Question: I have these files in my project :

I run the test in my Main class with :
'''
JUnitCore runner = new JUnitCore();
runner.addListener(new TextListener(System.out));
runner.run(AdditionTest.class);
'''
I would like to show this report in a frame, how can I do ?
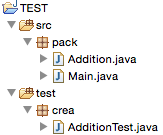
Answer: There are several ways that you could do it. One way is to override 'RunListener'. Obviously you will also have to create a JFrame, and I am assuming you just want to display the text, so you need a JTextArea. After that, you just have the tedious task of implementing all of 'RunListener's' methods.
Lucky for you:
Main.java:
'''
package pack;
import java.awt.Dimension;
import java.text.NumberFormat;
import java.util.List;
import javax.swing.JFrame;
import javax.swing.JScrollPane;
import javax.swing.JTextArea;
import javax.swing.SwingUtilities;
import org.junit.runner.Description;
import org.junit.runner.JUnitCore;
import org.junit.runner.Result;
import org.junit.runner.notification.Failure;
import org.junit.runner.notification.RunListener;
import crea.AdditionTest;
public class Main extends RunListener
{
private final JTextArea textArea = new JTextArea();
private final String results = new String();
public static void main(String[] args)
{
new Main();
}
public Main()
{
SwingUtilities.invokeLater(new Runnable()
{
@Override
public void run()
{
JScrollPane jScrollPane = new JScrollPane(textArea);
jScrollPane.setPreferredSize(new Dimension(500, 500));
JFrame frame = new JFrame("Addition Test");
frame.setDefaultCloseOperation(JFrame.EXIT_ON_CLOSE);
frame.add(jScrollPane);
frame.pack();
frame.setLocationRelativeTo(null);
frame.setVisible(true);
}
});
JUnitCore runner = new JUnitCore();
runner.addListener(this);
runner.run(AdditionTest.class);
}
@Override
public void testFinished(Description description) throws Exception
{
super.testFinished(description);
textArea.setText(results);
}
@Override
public void testRunFinished(Result result)
{
printHeader(result.getRunTime());
printFailures(result);
printFooter(result);
}
@Override
public void testStarted(Description description)
{
textArea.append(".");
}
@Override
public void testFailure(Failure failure)
{
textArea.append("E");
}
@Override
public void testIgnored(Description description)
{
textArea.append("I");
}
protected void printHeader(long runTime)
{
textArea.append("
");
textArea.append("Time: " + elapsedTimeAsString(runTime) + "
");
}
protected void printFailures(Result result)
{
List<Failure> failures = result.getFailures();
if (failures.size() == 0)
return;
if (failures.size() == 1)
textArea.append("There was " + failures.size() + " failure:" + "
");
else
textArea.append("There were " + failures.size() + " failures:"
+ "
");
int i = 1;
for (Failure each : failures)
printFailure(each, "" + i++);
}
protected void printFailure(Failure each, String prefix)
{
textArea.append(prefix + ") " + each.getTestHeader() + "
");
textArea.append(each.getTrace());
}
protected void printFooter(Result result)
{
if (result.wasSuccessful())
{
textArea.append("
");
textArea.append("OK");
textArea.append(" (" + result.getRunCount() + " test"
+ (result.getRunCount() == 1 ? "" : "s") + ")" + "
");
}
else
{
textArea.append("
");
textArea.append("FAILURES!!!");
textArea.append("Tests run: " + result.getRunCount()
+ ", Failures: " + result.getFailureCount() + "
");
}
textArea.append("
");
}
protected String elapsedTimeAsString(long runTime)
{
return NumberFormat.getInstance().format((double) runTime / 1000);
}
}
'''
AdditionTest.java:
'''
package crea;
import org.junit.Assert;
import org.junit.Test;
import pack.Addition;
public class AdditionTest
{
@Test
public void test5s()
{
int b = 5;
for (int a = 10; a < 20; ++a)
Assert.assertEquals(a + b, Addition.add(a, b));
}
@Test
public void test6s()
{
int b = 6;
for (int a = 10; a < 20; ++a)
Assert.assertEquals(a + b, Addition.add(a, b));
}
@Test
public void test2s()
{
int b = 2;
for (int a = 10; a < 20; ++a)
Assert.assertEquals(a + b, Addition.add(a, b));
}
@Test
public void test8s()
{
int b = 8;
for (int a = 10; a < 20; ++a)
Assert.assertEquals(a + b, Addition.add(a, b));
}
}
'''
Addition.java:
'''
package pack;
public class Addition
{
public static int add(int a, int b)
{
if (a == 2 || b == 2)
return -1;
return a + b;
}
}
'''
Cheers :)